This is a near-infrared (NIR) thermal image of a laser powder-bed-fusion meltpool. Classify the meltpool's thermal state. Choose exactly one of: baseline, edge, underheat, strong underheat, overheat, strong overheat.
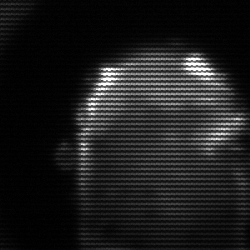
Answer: baseline